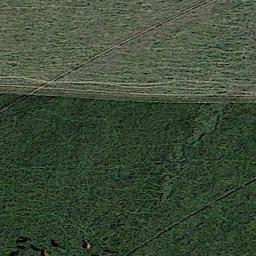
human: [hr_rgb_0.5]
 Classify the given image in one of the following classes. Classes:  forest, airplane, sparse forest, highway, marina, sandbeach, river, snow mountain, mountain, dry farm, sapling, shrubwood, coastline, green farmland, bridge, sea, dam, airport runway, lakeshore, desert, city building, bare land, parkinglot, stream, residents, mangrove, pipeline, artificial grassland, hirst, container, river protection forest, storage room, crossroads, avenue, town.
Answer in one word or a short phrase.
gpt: artificial grassland